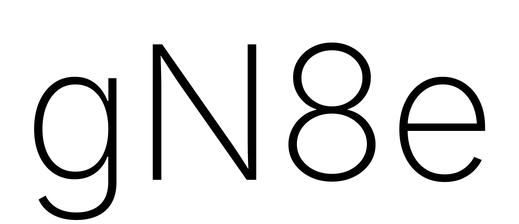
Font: Inter_ExtraLight